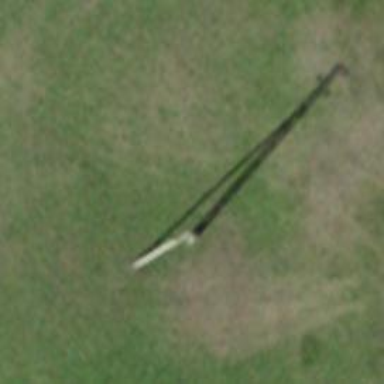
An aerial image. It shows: Minor power line.